Field crop: maize
Growth stage: 2
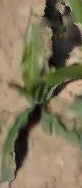
Species: maize